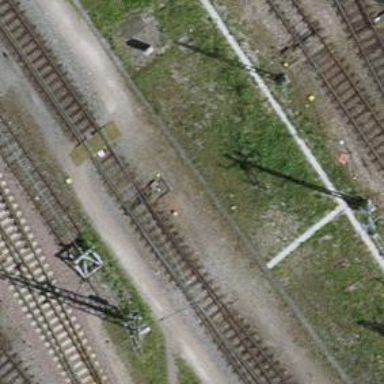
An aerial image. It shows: Railway switch with the turnout on the right side.